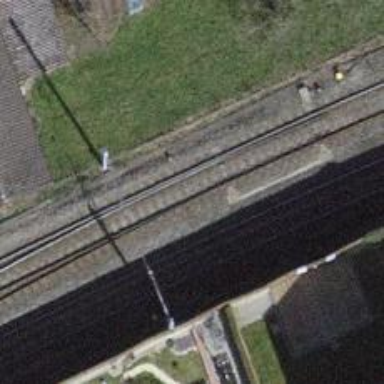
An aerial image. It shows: Railway switch.